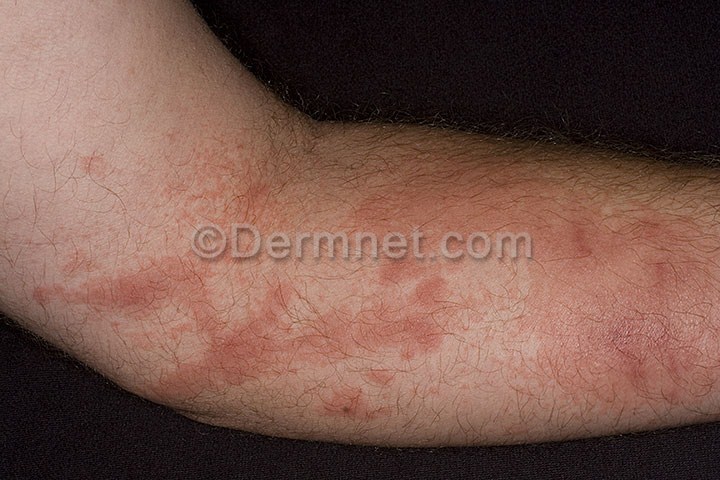
Disease: Poison Ivy Photos and other Contact Dermatitis